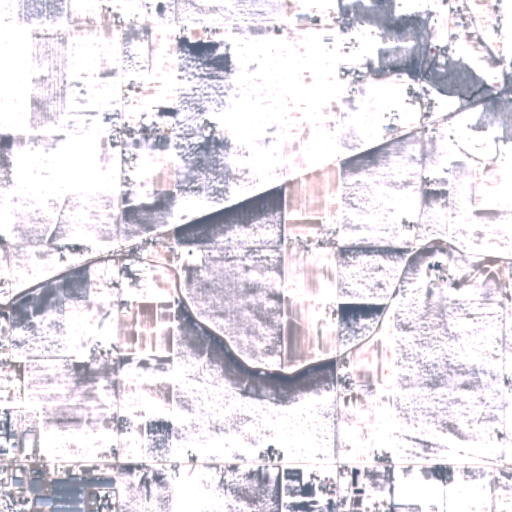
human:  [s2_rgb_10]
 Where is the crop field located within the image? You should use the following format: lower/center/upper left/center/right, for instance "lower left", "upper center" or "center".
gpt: The crop field is located in the lower left of the image.
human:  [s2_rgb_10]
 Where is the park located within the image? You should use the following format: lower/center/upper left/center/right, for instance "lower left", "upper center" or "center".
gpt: The park is located in the lower left of the image.
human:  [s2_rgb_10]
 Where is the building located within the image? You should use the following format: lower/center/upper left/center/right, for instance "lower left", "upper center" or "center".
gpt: The building is located in the lower left of the image.
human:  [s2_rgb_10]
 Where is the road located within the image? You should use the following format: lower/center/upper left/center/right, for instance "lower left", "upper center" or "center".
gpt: There is no road in the image.